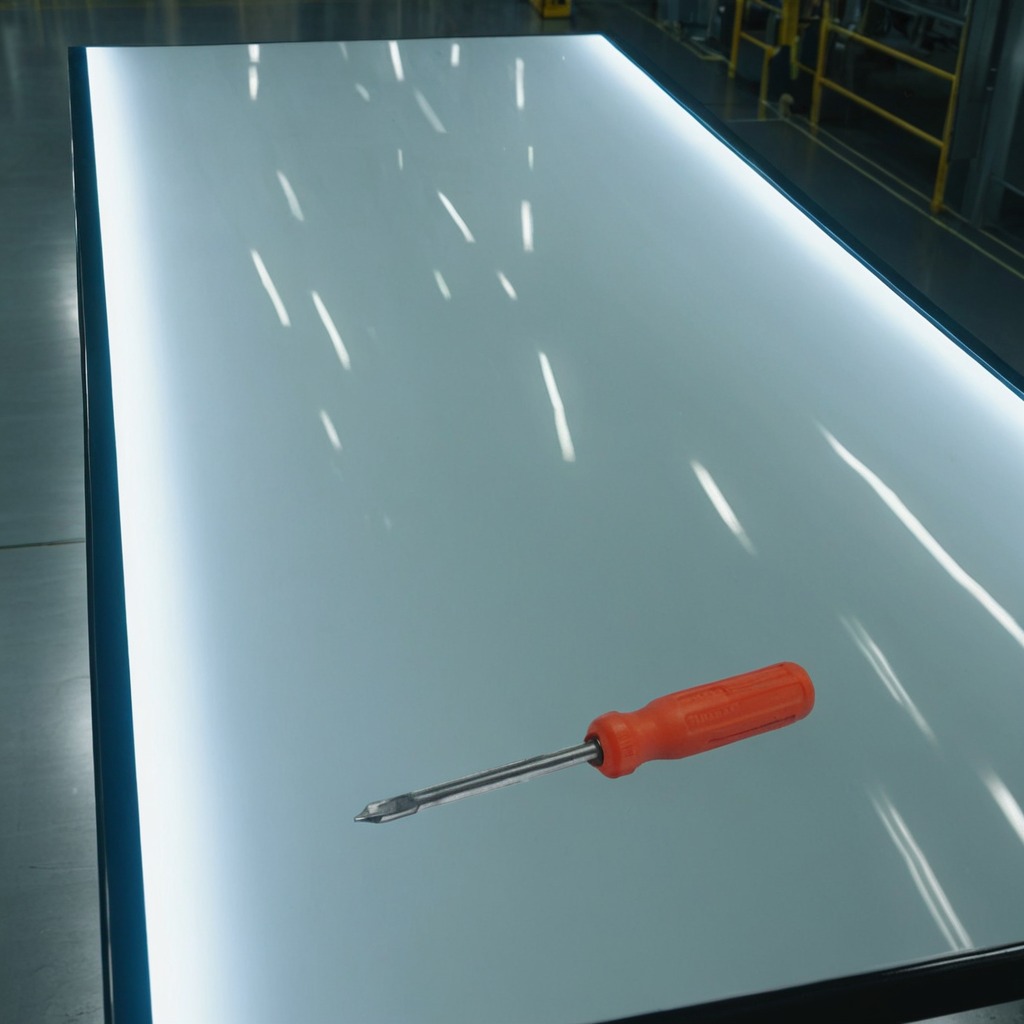
A screwdriver lies on the table in the ship maintenance bay.